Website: walmart
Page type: cart
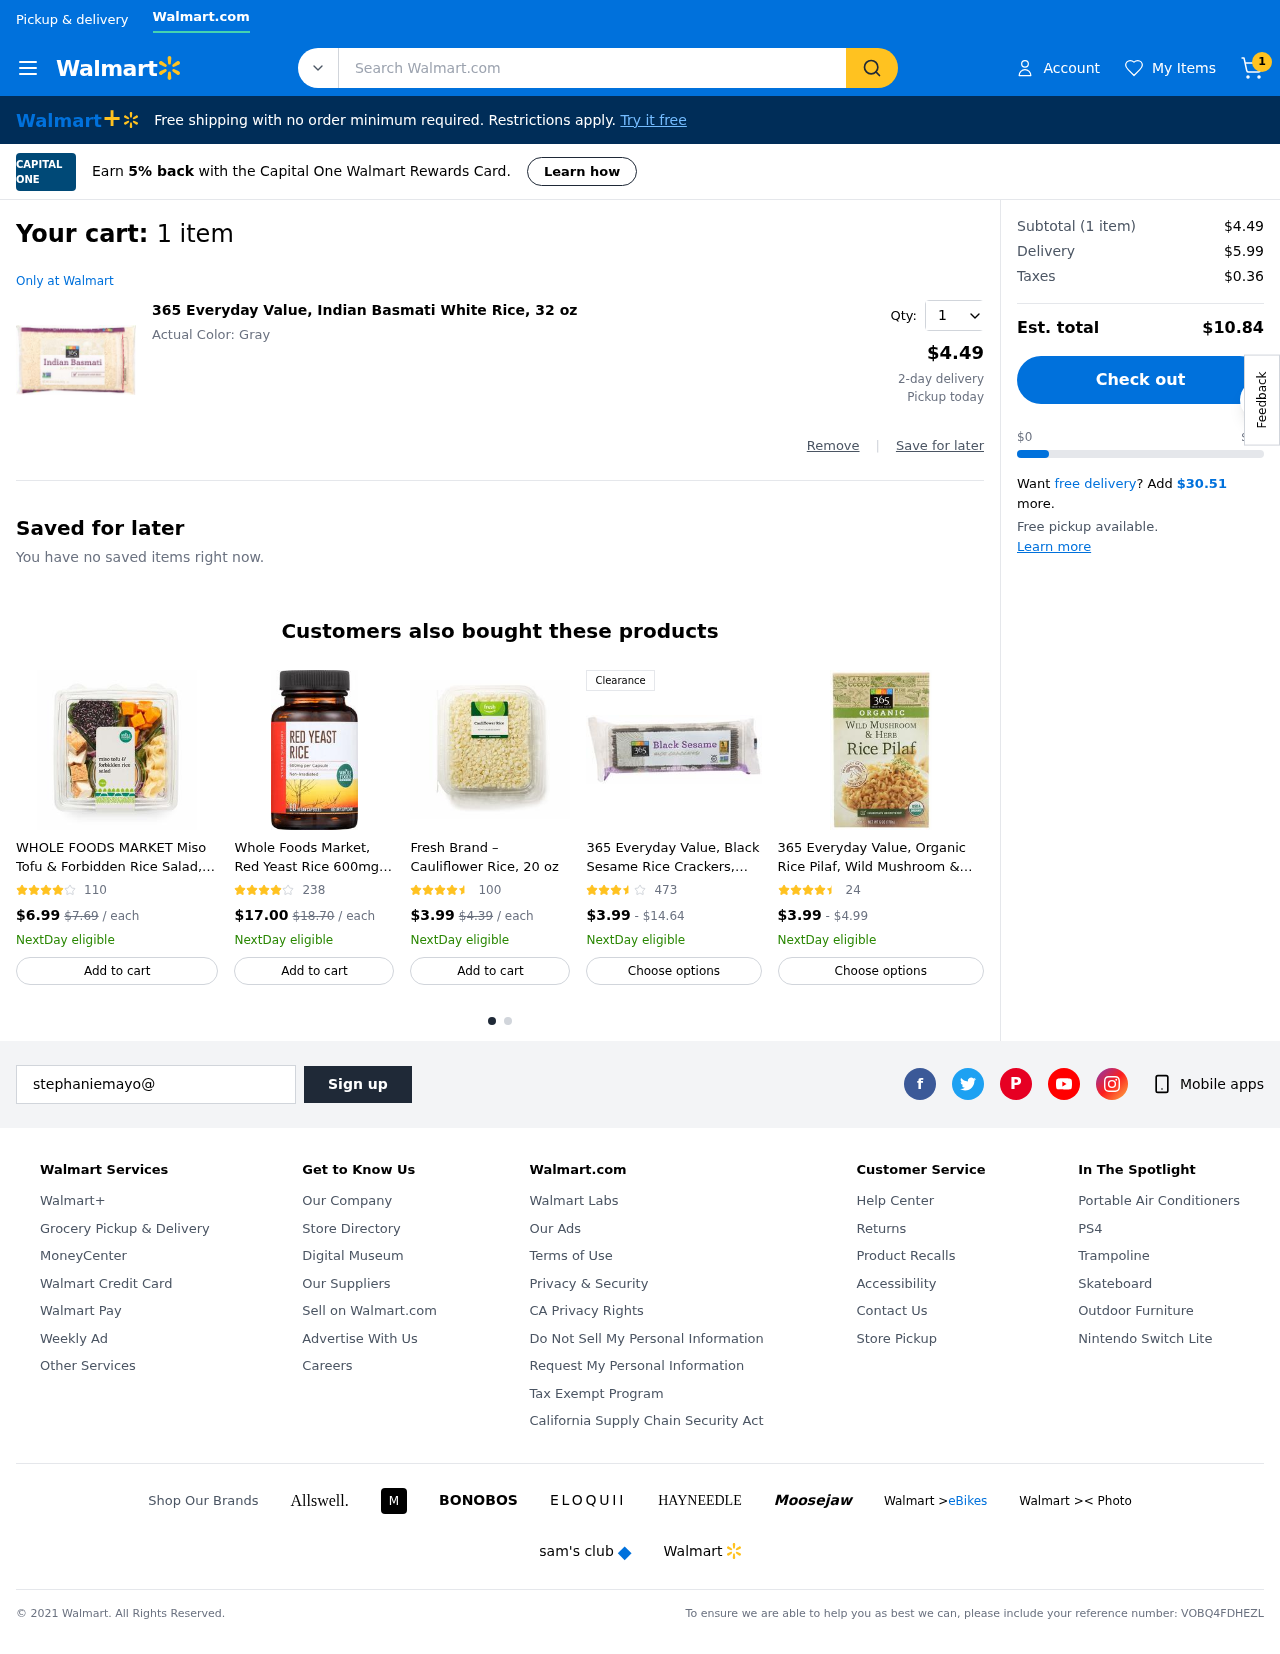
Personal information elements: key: PII_EMAIL
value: stephaniemayo@yahoo.com
Product elements: key: PRODUCT1_NAME
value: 365 Everyday Value, Indian Basmati White Rice, 32 oz
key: PRODUCT1_PRICE
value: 4.49
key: PRODUCT1_QUANTITY
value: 1
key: PRODUCT2_NAME
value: WHOLE FOODS MARKET Miso Tofu & Forbidden Rice Salad, 13.2 OZ
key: PRODUCT2_NUM_RATINGS
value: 110
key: PRODUCT2_PRICE
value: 6.99
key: PRODUCT3_NAME
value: Whole Foods Market, Red Yeast Rice 600mg, 60 ct
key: PRODUCT3_NUM_RATINGS
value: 238
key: PRODUCT3_PRICE
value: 17
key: PRODUCT4_NAME
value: Fresh Brand – Cauliflower Rice, 20 oz
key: PRODUCT4_NUM_RATINGS
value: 100
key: PRODUCT4_PRICE
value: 3.99
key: PRODUCT5_NAME
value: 365 Everyday Value, Black Sesame Rice Crackers, 3.57 oz
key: PRODUCT5_NUM_RATINGS
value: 473
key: PRODUCT5_PRICE
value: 3.99
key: PRODUCT6_NAME
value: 365 Everyday Value, Organic Rice Pilaf, Wild Mushroom & Herb, 6 oz
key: PRODUCT6_NUM_RATINGS
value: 24
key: PRODUCT6_PRICE
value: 3.99
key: PRODUCT2_ORIGINAL_PRICE
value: $7.69
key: PRODUCT3_ORIGINAL_PRICE
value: $18.70
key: PRODUCT4_ORIGINAL_PRICE
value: $4.39
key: PRODUCT5_PRICE_MAX
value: $14.64
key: PRODUCT6_PRICE_MAX
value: $4.99
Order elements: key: ORDER_NUM_ITEMS
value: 1
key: ORDER_NUM_ITEMS
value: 1 item
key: ORDER_SUBTOTAL
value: $4.49
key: ORDER_SHIPPING_COST
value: $5.99
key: ORDER_TAX
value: $0.36
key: ORDER_TOTAL
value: $10.84
Search elements: key: HEADER_SEARCH
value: Search Walmart.com